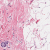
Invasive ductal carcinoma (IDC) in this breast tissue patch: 0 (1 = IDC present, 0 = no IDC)